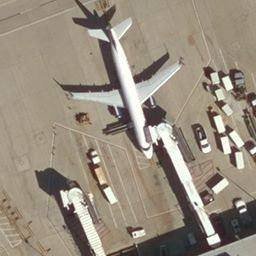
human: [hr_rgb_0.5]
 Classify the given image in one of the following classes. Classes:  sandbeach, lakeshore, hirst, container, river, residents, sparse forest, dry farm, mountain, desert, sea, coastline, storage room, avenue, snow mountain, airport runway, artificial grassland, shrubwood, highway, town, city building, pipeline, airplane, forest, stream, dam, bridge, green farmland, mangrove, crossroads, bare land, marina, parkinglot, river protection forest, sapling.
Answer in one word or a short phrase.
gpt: airplane